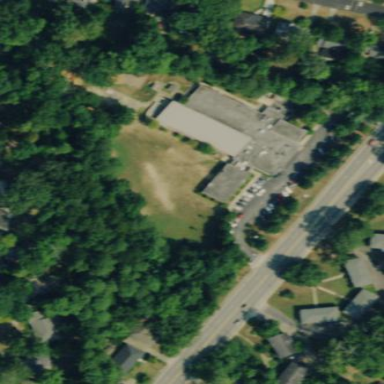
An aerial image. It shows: Government office located in school building.